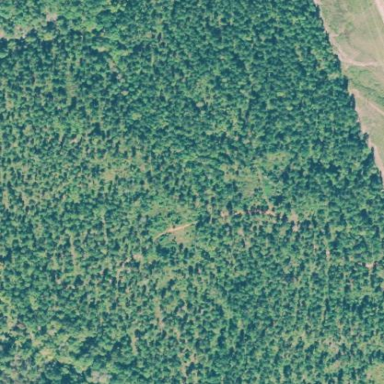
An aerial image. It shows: Woodland with needle-leaved trees. It is Evergreen Forest Land.